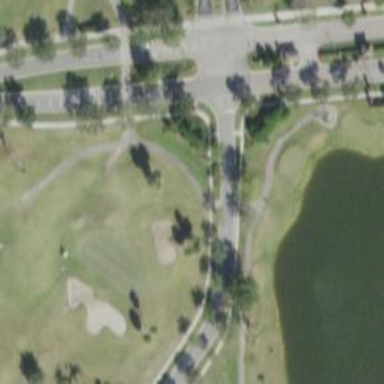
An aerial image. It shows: Path used for both walking and golf.